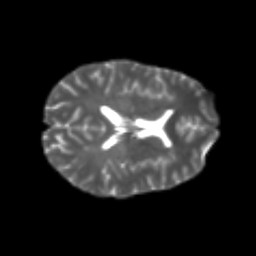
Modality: T2w
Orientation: axial
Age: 26
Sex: female
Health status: healthy
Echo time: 0.074 s